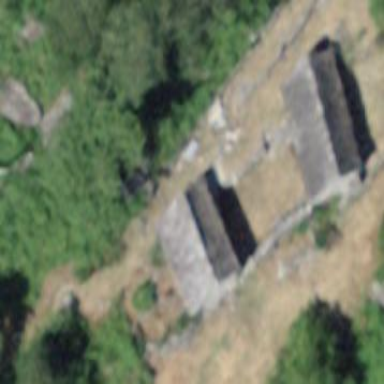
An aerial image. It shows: Cabin.